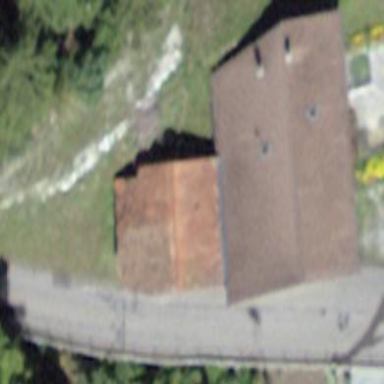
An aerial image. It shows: Rural barn.